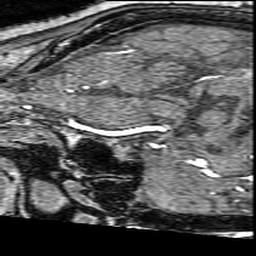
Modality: angio
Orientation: sagittal
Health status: ill
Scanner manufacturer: philips
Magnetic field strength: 3 T
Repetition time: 0.01824 s
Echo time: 0.003344 s